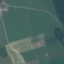
Label: Pasture